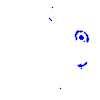
Particle: pion